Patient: sex F, age 41
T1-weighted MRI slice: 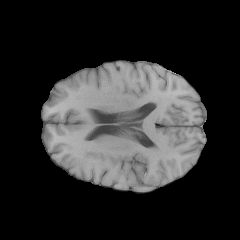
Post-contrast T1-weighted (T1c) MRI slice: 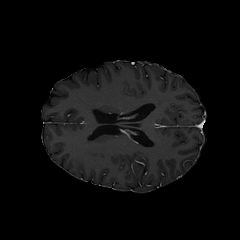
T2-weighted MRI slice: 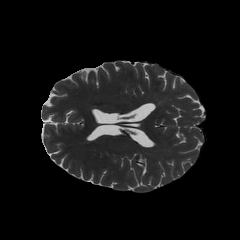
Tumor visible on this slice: no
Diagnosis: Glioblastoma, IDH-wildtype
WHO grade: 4